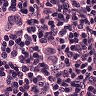
Metastatic tissue present: yes